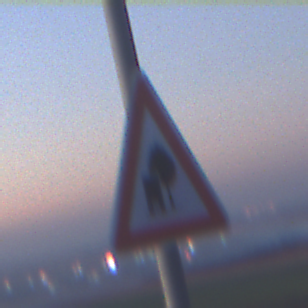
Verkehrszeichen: UnzureichendesLichtraumprofil
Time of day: SunriseSunset
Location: Outdoor (Nature)
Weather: Clear
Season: NotSpecified
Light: Natural